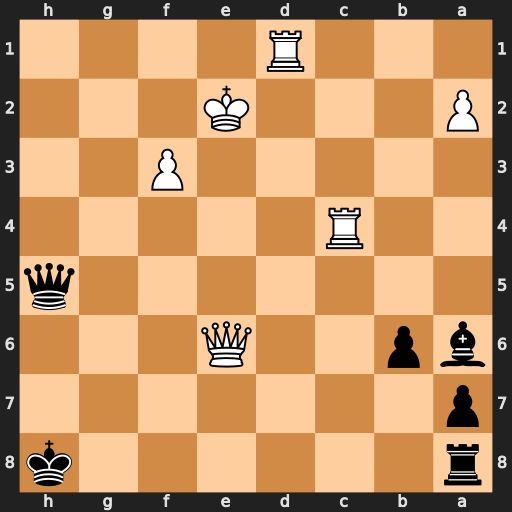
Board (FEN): r6k/p7/bp2Q3/7q/2R5/5P2/P3K3/3R4
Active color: b
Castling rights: -
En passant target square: -
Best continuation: Re8 Qxe8+ Qxe8+